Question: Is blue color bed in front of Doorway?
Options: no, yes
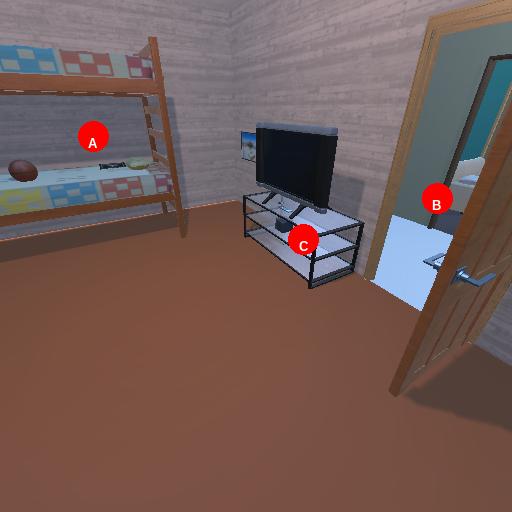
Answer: no